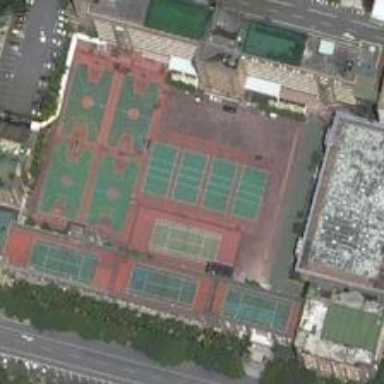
What beside the magneficent buildings is a huge exercise yard, including basketball and tennis courts .